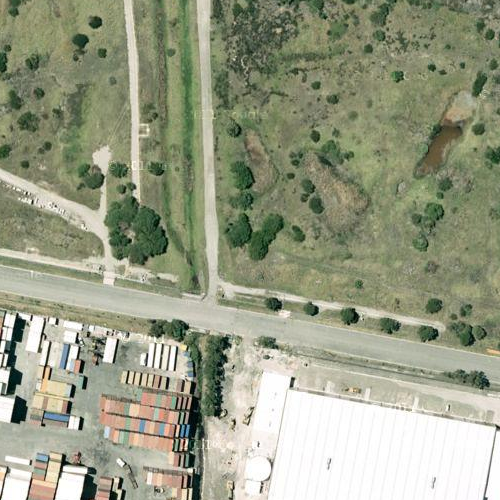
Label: sydney